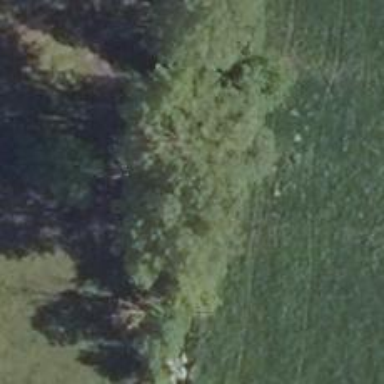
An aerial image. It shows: Row of trees in natural setting.